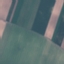
Land use / land cover: AnnualCrop